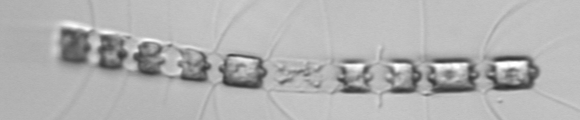
Label: Chaetoceros_didymus